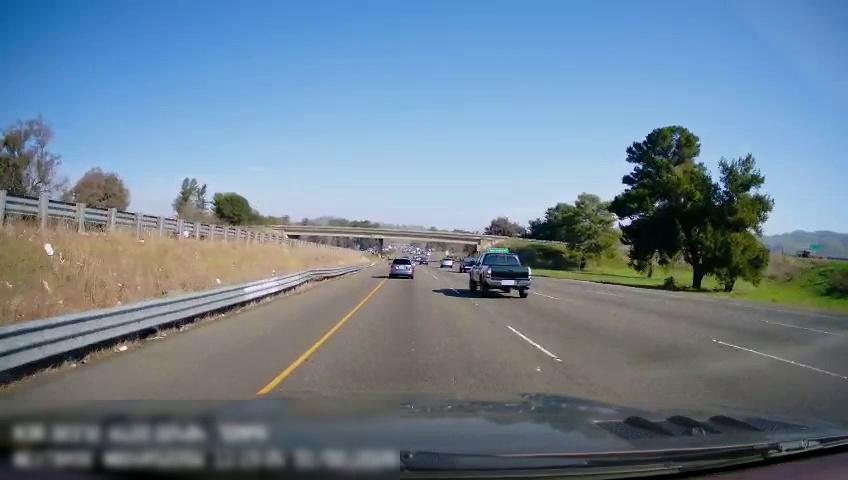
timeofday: Day
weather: Sunny
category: Drivable Space
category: Vehicles | Truck
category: Vehicles | SUV
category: Vehicles | Truck
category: Vehicles | SUV
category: Lanes | Current Lane
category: Lanes | Current Lane
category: Lanes | Alternate Lane
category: Lanes | Alternate Lane
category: Traffic | Signs
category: Traffic | Signs